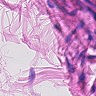
Metastatic tissue present: no